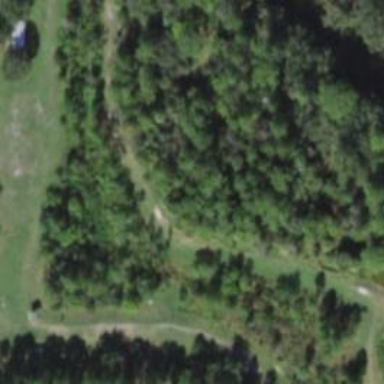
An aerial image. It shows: Disc golf hole.